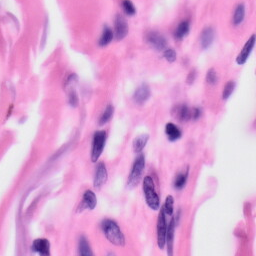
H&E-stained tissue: Skin